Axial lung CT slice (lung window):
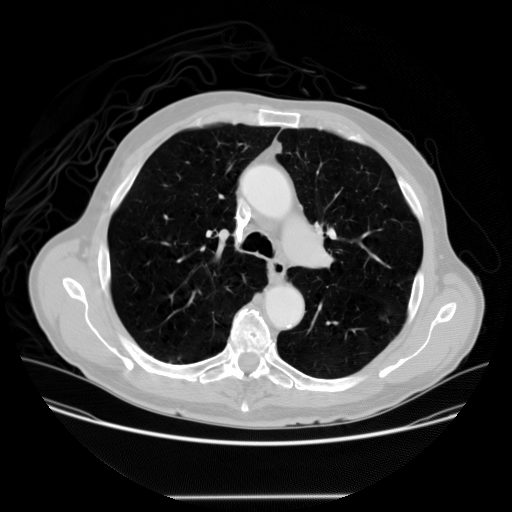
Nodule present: no